Interaction volume radius: 10 \u00c5
Interaction volume height: 20 \u00c5
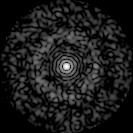
Disorder parameter: 0.8479